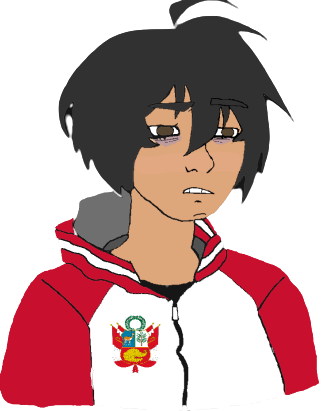
Label: 5_Twinkjak